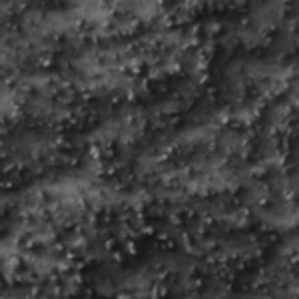
Label: frost